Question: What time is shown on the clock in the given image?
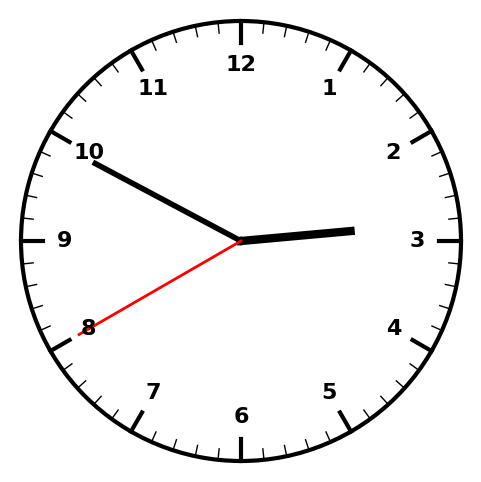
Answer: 02:49:40